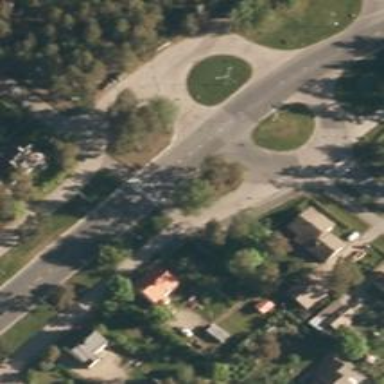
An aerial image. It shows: Secondary road with asphalt surface.